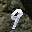
Label: 9